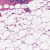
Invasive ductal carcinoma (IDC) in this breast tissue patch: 0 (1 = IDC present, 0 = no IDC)